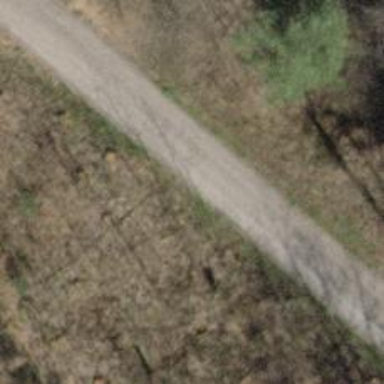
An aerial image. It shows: Brown bench.